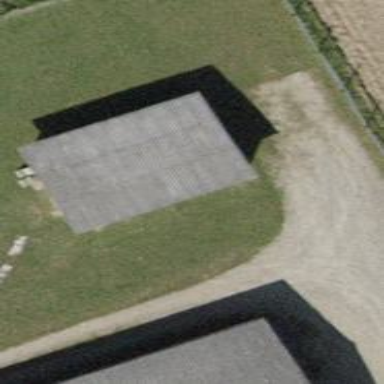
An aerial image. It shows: Grey skillion roof on farm auxiliary building.